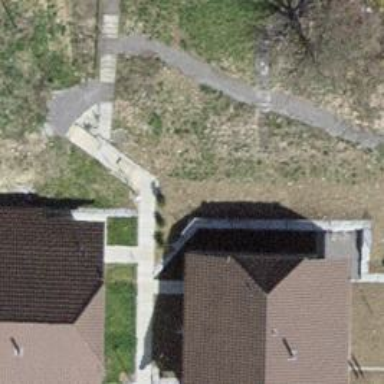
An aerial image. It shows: Road with steps and no sidewalk.